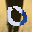
Label: 0